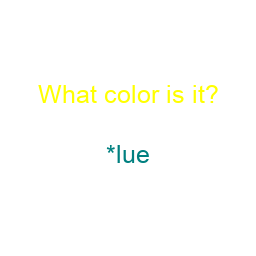
Color: teal
Color name shown: blue
Background color: white
Question text color: yellow